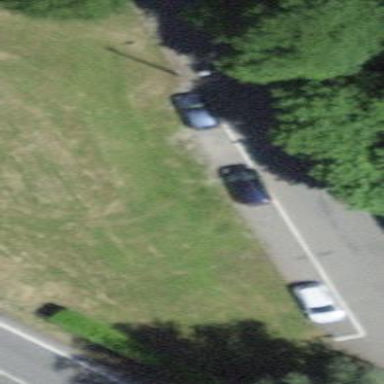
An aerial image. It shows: Asphalt parking lane.